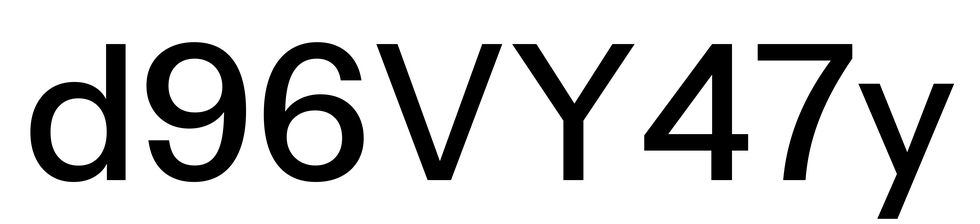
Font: InstrumentSans_Medium